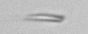
Label: fiber